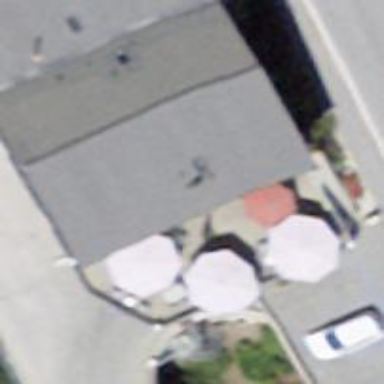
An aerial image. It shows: Bakery.